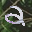
Label: 2